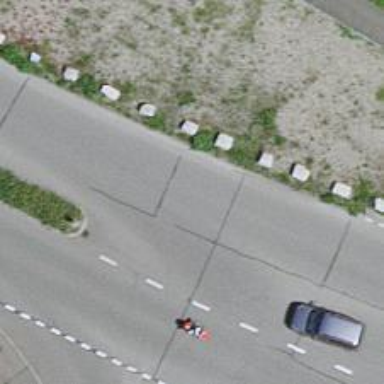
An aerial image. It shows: Tertiary link road with asphalt surface.